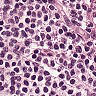
Metastatic tissue present: no